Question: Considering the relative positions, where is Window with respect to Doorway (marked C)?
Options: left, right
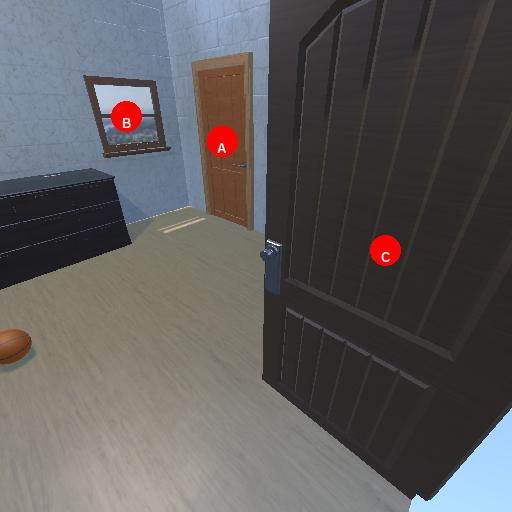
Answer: left